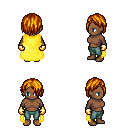
a pixel art fantasy rpg character, female body template, human, dark skin, yellow cape, teal pants, dark blonde bangs hairstyle, gold gloves, four views (front, back, left, right), 2x2 character sprite sheet, small pixel art, hard edges, no anti-aliasing